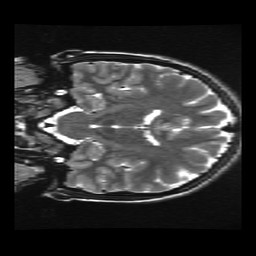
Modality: T2w
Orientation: coronal
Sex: female
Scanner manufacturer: ge
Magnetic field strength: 3 T
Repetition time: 5 s
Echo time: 0.1017 s